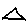
Label: triangle